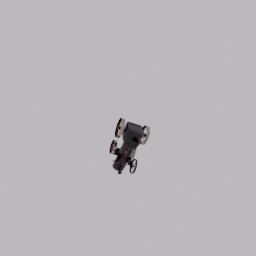
Label: mechanical